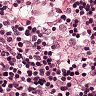
Metastatic tissue present: no